Brain MRI, t2w sequence, axial 2D slice.
Patient: age 45, sex F, weight 90 kg, height 1.9 m
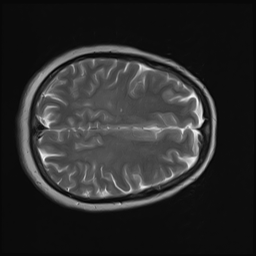